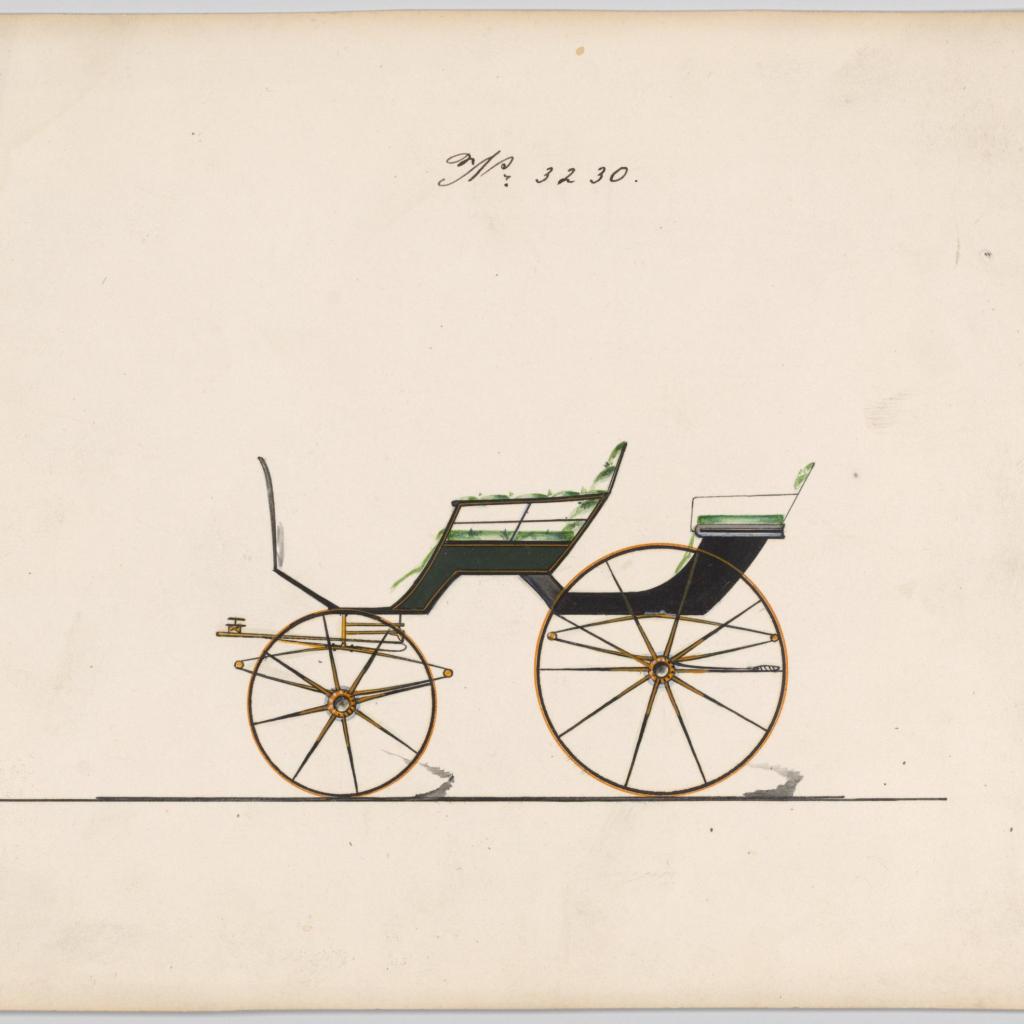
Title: Design for Pony Phaeton, no. 3230
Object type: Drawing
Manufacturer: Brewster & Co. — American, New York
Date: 1876
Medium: ZPen and black ink, watercolor and gouache with gum arabic
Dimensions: Sheet: 6 7/16 x 22 3/4 in. (16.4 x 57.8 cm)
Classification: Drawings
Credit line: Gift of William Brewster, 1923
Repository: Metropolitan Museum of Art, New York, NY